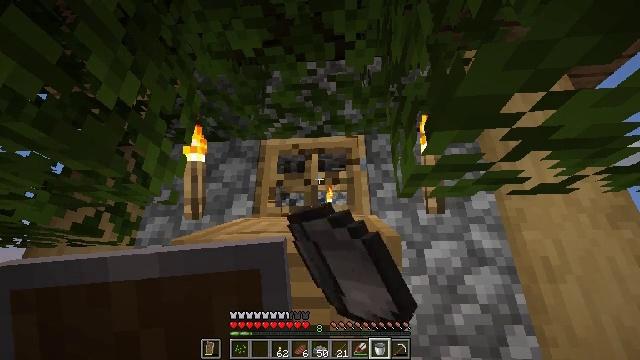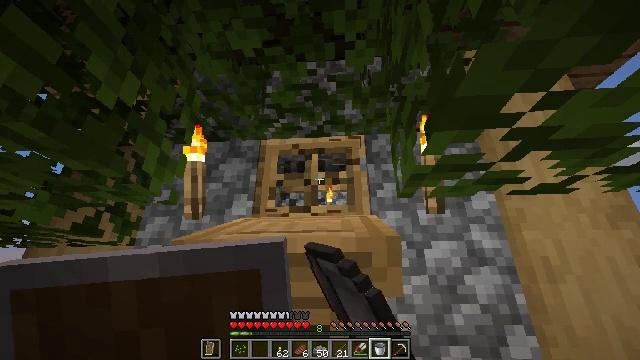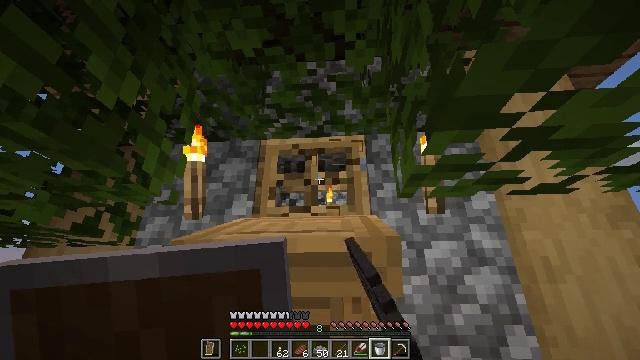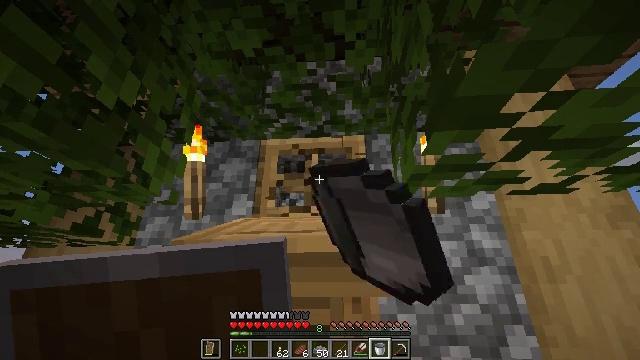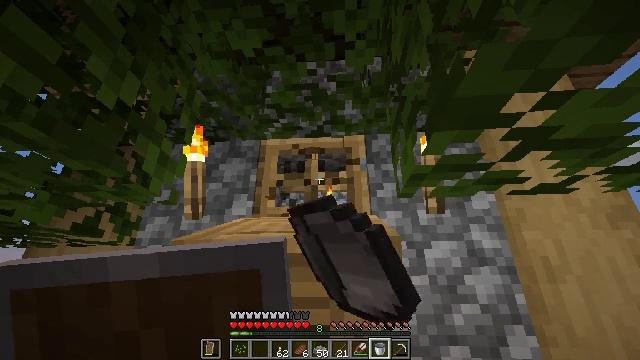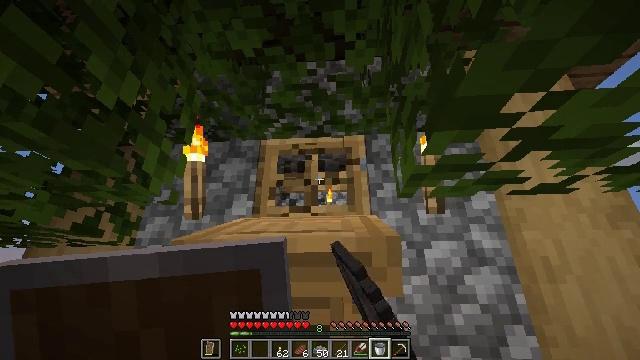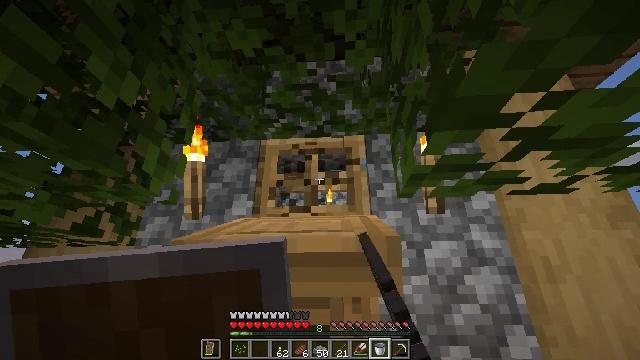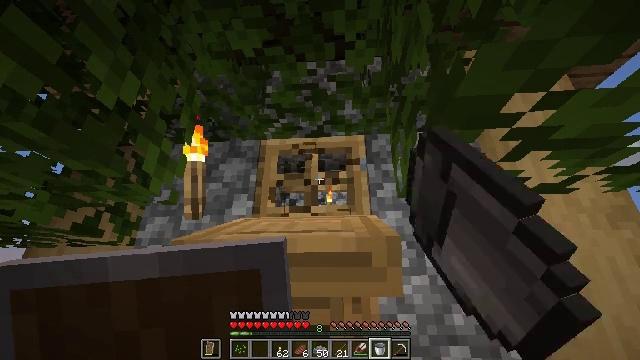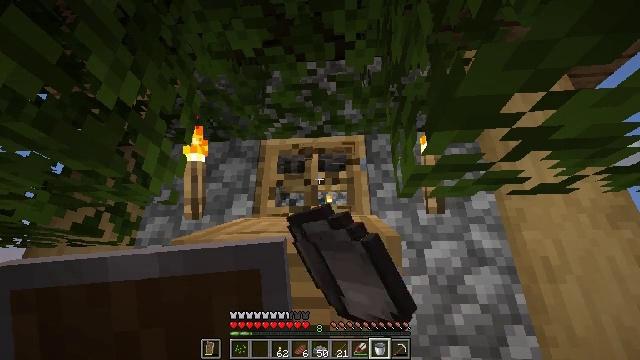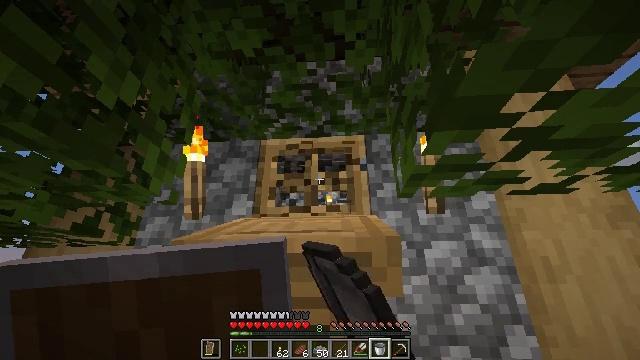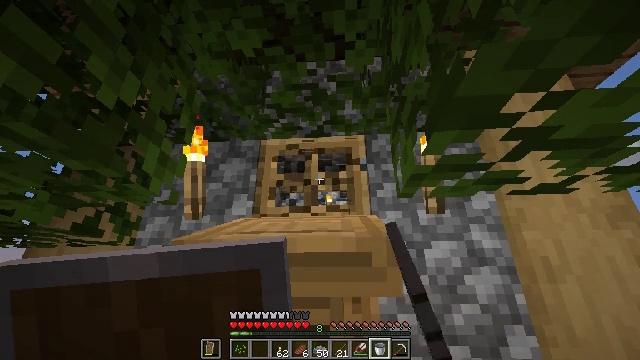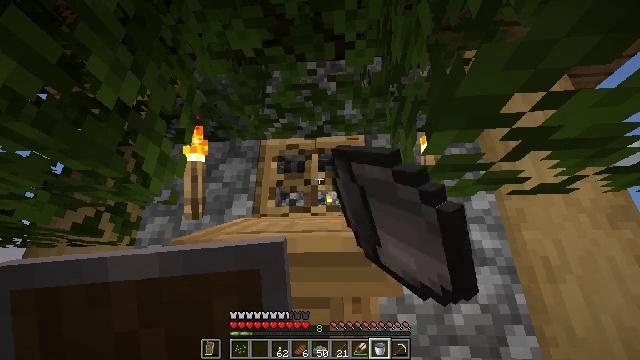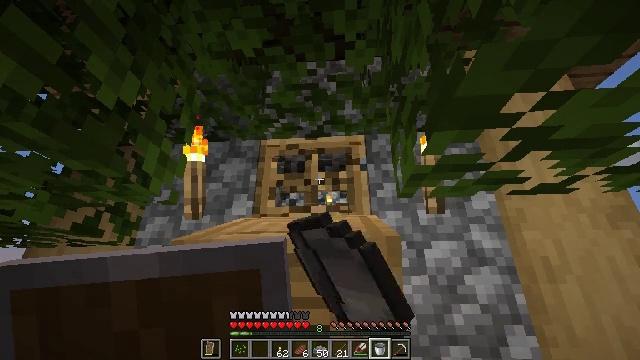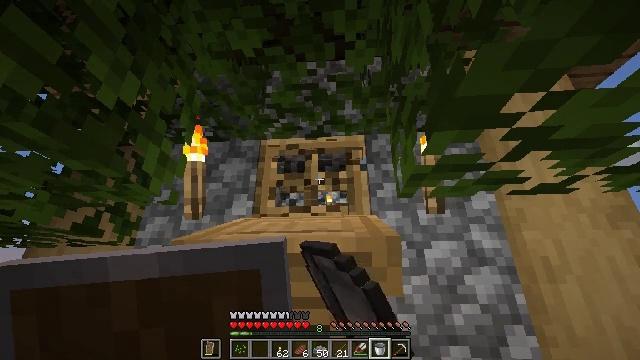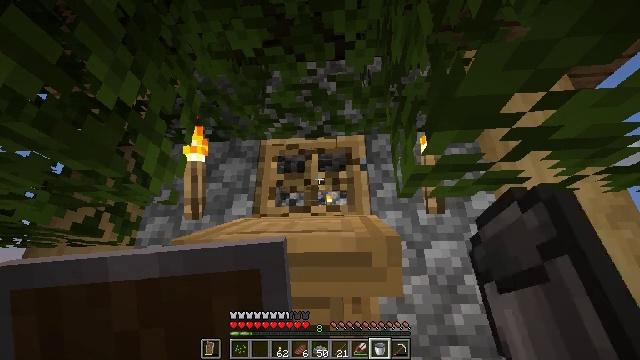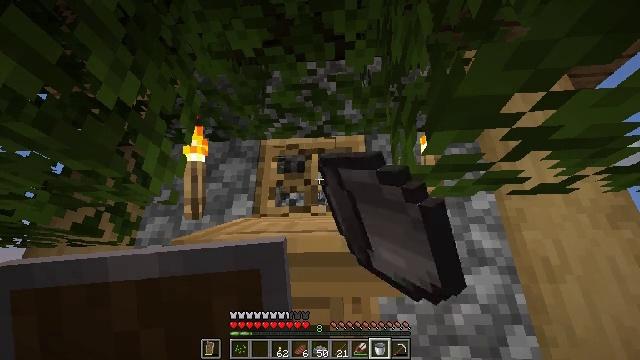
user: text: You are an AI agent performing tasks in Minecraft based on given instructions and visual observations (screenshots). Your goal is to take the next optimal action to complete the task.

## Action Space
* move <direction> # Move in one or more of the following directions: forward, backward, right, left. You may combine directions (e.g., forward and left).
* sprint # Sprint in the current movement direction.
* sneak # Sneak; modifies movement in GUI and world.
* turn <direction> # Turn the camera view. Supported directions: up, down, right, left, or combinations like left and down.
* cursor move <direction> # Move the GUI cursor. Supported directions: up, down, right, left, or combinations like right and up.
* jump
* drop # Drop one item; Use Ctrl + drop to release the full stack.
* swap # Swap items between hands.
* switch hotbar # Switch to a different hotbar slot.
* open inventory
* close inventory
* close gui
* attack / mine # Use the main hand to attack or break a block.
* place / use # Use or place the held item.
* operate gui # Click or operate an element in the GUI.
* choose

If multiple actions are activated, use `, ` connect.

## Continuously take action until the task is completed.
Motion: motion action
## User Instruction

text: Break the oak door to remove it.
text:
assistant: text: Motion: attack / mine
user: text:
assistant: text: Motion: attack / mine
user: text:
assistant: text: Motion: attack / mine
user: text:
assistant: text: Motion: attack / mine
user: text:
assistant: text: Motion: attack / mine
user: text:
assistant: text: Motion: attack / mine
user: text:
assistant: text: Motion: attack / mine
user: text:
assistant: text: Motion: attack / mine
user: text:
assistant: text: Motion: attack / mine
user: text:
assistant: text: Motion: attack / mine
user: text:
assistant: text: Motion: attack / mine
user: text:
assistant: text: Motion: attack / mine
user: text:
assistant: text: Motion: attack / mine
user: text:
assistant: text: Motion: attack / mine
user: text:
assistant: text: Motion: attack / mine
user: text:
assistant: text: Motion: attack / mine
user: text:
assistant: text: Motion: attack / mine
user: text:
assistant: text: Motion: attack / mine
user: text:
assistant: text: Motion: attack / mine
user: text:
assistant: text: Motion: attack / mine
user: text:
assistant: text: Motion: attack / mine
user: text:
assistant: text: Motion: attack / mine
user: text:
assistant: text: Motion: attack / mine
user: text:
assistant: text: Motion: attack / mine
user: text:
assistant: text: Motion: attack / mine
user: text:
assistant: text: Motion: attack / mine
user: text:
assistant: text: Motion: attack / mine
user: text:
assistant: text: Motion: attack / mine
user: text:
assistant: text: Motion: attack / mine
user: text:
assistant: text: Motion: attack / mine